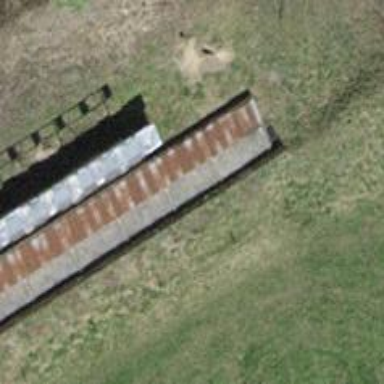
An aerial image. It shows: Retaining wall.